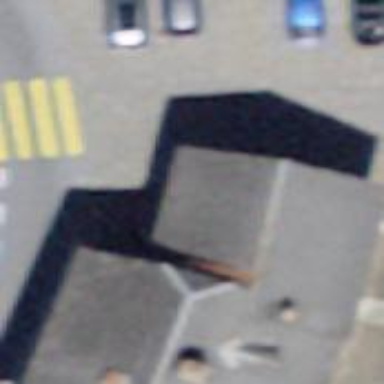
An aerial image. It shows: Post box is visible.